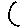
Label: moon